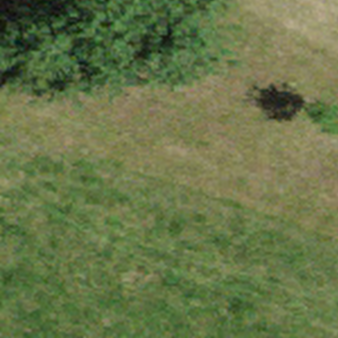
Label: other